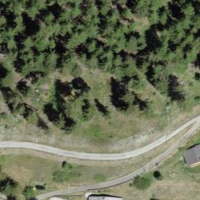
EUNIS habitat code: 43
Species observed at this site:
Lysandra coridon
Erebia euryale
Chorthippus brunneus
Melanargia galathea
Gryllus campestris
Erebia alberganus
Stauroderus scalaris
Lasiommata maera
Polyommatus icarus
Apis mellifera
Melitaea didyma
Sciurus vulgaris
Periparus ater